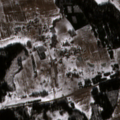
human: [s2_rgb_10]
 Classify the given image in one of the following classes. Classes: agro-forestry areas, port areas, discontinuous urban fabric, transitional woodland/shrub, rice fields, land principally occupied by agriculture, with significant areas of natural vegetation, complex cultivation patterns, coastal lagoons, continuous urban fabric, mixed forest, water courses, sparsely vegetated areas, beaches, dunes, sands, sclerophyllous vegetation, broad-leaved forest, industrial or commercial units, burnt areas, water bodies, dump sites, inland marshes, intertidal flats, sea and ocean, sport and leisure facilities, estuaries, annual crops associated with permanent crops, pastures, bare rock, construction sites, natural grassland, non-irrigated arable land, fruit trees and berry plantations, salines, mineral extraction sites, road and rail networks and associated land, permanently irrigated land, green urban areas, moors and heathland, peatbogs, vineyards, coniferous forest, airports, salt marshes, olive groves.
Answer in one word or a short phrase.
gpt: non-irrigated arable land, pastures, complex cultivation patterns, mixed forest